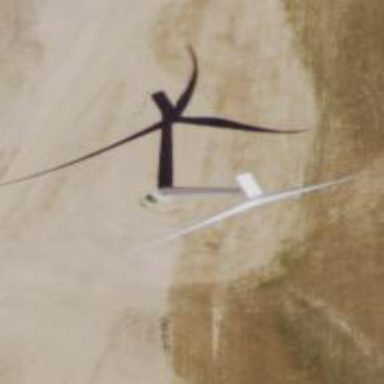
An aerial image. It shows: Wind generator using wind turbines of horizontal axis.